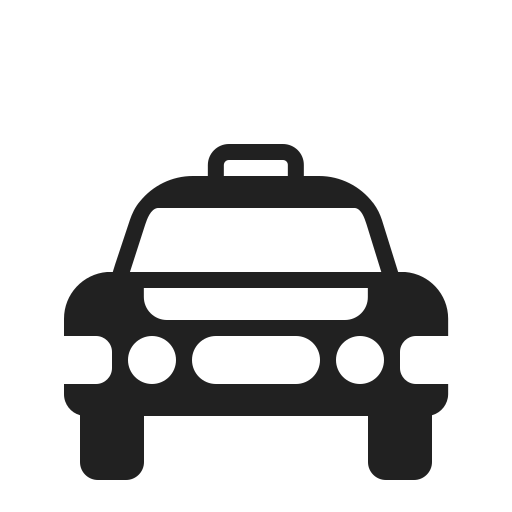
oncoming taxi high contrast